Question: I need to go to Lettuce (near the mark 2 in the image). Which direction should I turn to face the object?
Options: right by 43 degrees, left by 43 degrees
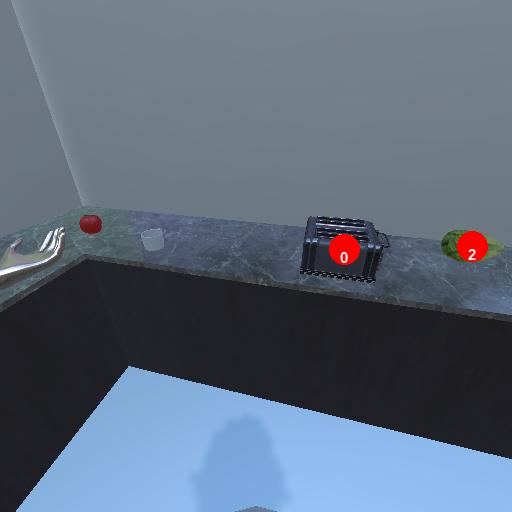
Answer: right by 43 degrees